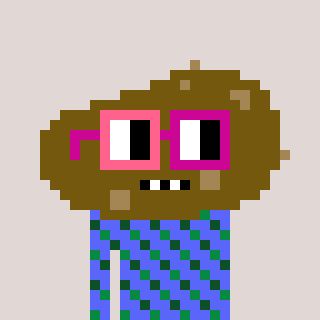
a pixel art character with square pink and red glasses, a potato-shaped head and a purple-colored body on a warm background